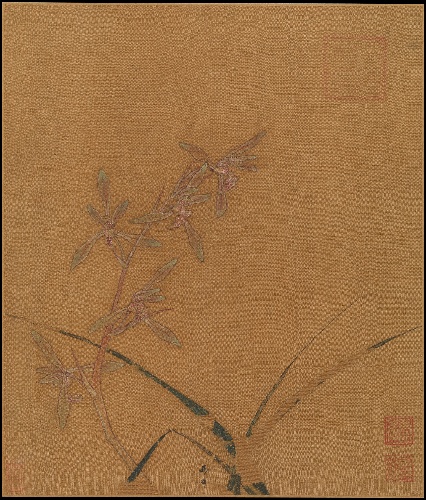
Title: 南宋 馬麟 蘭花圖 冊頁 絹本|Orchids
Artist: Ma Lin
Artist bio: Chinese, ca. 1180– after 1256
Date: second quarter of the 13th century
Object type: Album leaf
Classification: Paintings
Medium: Album leaf; ink and color on silk
Culture: China
Period: Southern Song dynasty (1127–1279)
Dimensions: Image: 10 7/16 x 8 7/8 in. (26.5 x 22.5 cm)
Department: Asian Art
Credit line: Ex coll.: C. C. Wang Family, Gift of The Dillon Fund, 1973
Accession year: 1973
Repository: Metropolitan Museum of Art, New York, NY
Tags: Orchids